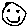
Label: smiley face